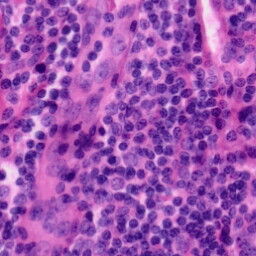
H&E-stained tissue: Tonsil